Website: apple
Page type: address-validator
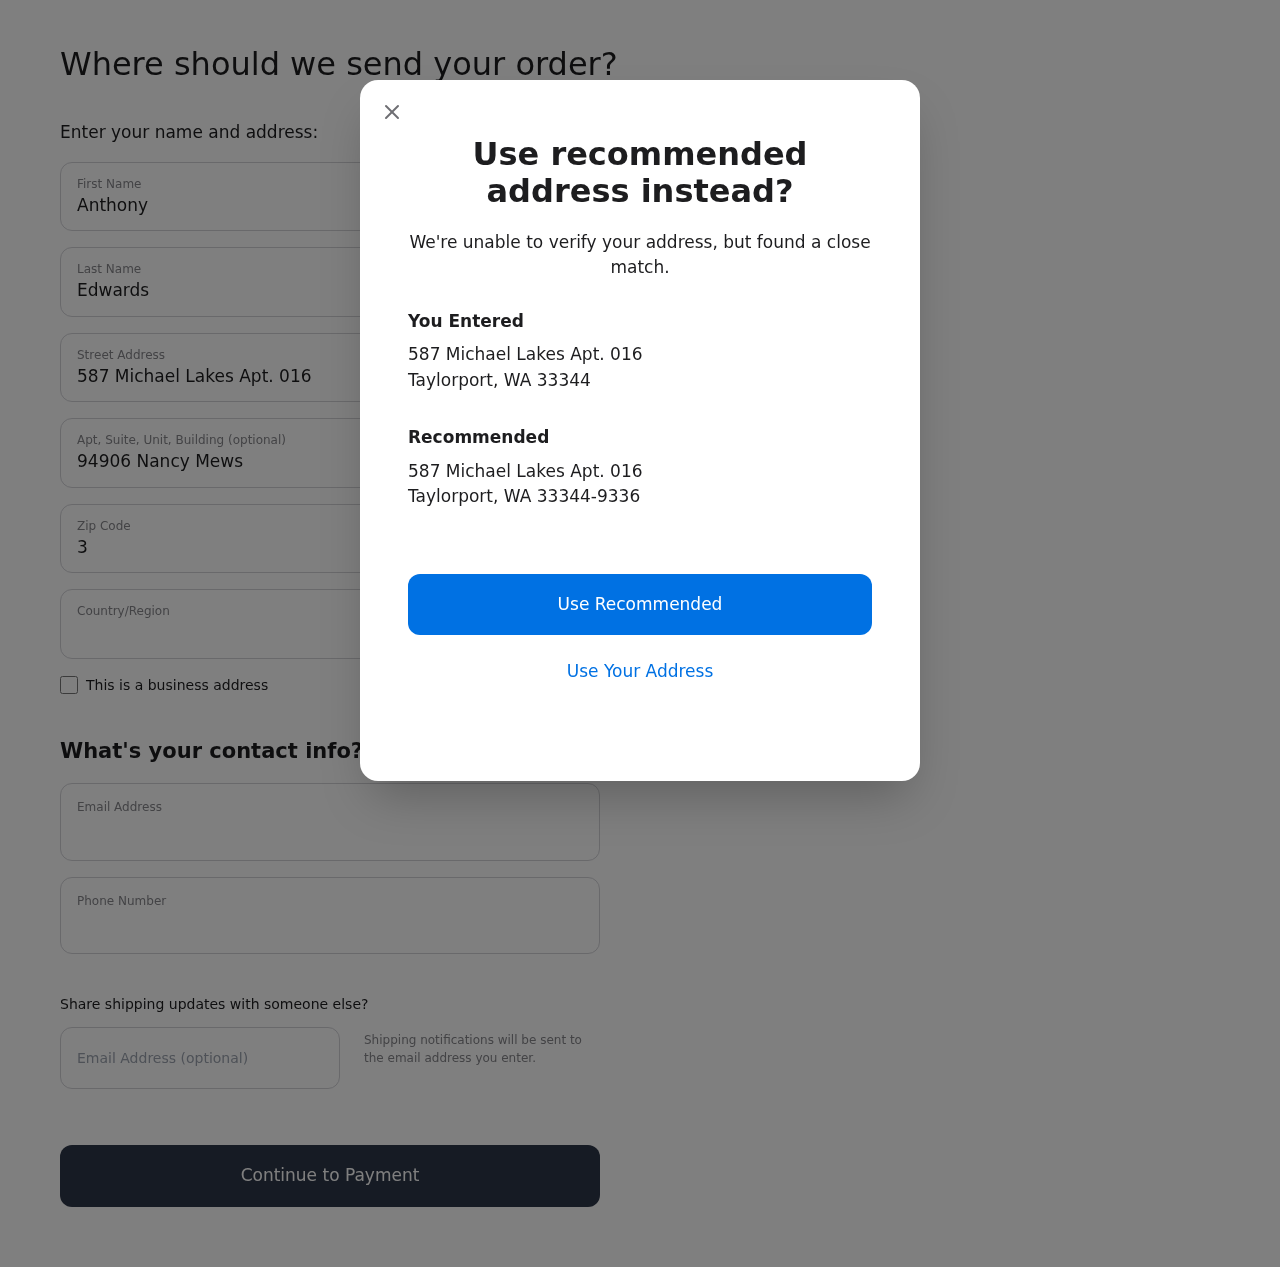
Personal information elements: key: PII_CITY
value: Taylorport
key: PII_COUNTRY
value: United States
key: PII_EMAIL
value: aedwards@gmail.com
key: PII_FIRSTNAME
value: Anthony
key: PII_GIFT_EMAIL
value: donnagonzalez@gmail.com
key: PII_LASTNAME
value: Edwards
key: PII_PHONE
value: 4328931757
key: PII_POSTCODE
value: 33344
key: PII_POSTCODE_FULL
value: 33344-9336
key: PII_STATE_ABBR
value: WA
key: PII_STREET
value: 587 Michael Lakes Apt. 016
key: PII_STREET2
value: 587 Michael Lakes Apt. 016
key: PII_STREET2
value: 94906 Nancy Mews
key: PII_CITY2
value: Taylorport
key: PII_STATE_ABBR2
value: WA